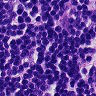
Metastatic tissue present: no